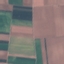
Label: AnnualCrop